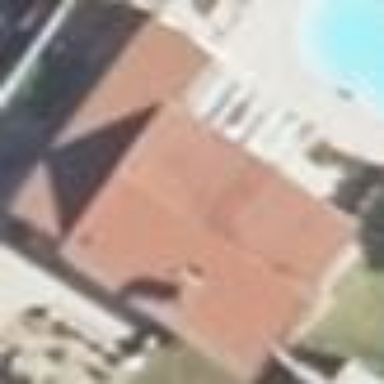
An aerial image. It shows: Gabled house with red roof.